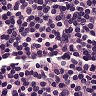
Metastatic tissue present: no